Question: Well, I have a weird problem. I search a lot for the last several hours and all the similar problems couldn't fit exactly on my own.
In my website, all the urls with a second slash have a big white space at the bottom of the website. All the site above this space is scrollabe.
I have the same CSS file in all my url
'''
http://localhost/testurl
http://localhost/testurl/withanotherslash
'''
The first url doesn't have a problem, while the second has the white space. I checked the same html file in both urls.
Here is how I load the css in the second url:
'''
<link rel="stylesheet" href="../static/css/bootstrap.min.css" />
<link rel="stylesheet" href="../static/css/jquery-ui.css" />
<link rel="stylesheet" href="../static/css/font-awesome.css" />
<link rel="stylesheet" href="../static/css/unicorn.css" />
'''
I use two dots in the second url and one dot in the first url. I test it in Chrome and Firefox.
Here is a screenshot:

HTML Code:
'''
<!DOCTYPE html>
<html lang="en">
<head>
<meta charset="UTF-8" />
<meta name="viewport" content="width=device-width, initial-scale=1.0" />
<link rel="stylesheet" href="../static/css/bootstrap.min.css" />
<link rel="stylesheet" href="../static/css/jquery-ui.css" />
<link rel="stylesheet" href="../static/css/font-awesome.css" />
<link rel="stylesheet" href="../static/css/unicorn.css" />
<meta http-equiv="Content-Type" content="text/html; charset=utf-8" />
<script type="text/javascript" src="../static/js/jquery.min.js"></script>
<script src="../static/js/bootstrap.min.js"></script>
<script src="../static/js/unicorn.js"></script>
</head>
<body data-color="grey">
<div id="wrapper">
<div id="header">
<div style="width:200px;">
<img style="display:block;margin-left:auto;margin-right:auto;padding-top:5px" src="../static/img/paulie.gif"/>
</div>
</div>
<div id="sidebar">
<div id="search" style="margin-top:80px">
<form method="post" action="/authorsearch">
<input type="text" name='authorname' placeholder="Search for an author...">
<button type="submit"></button>
</form>
</div>
<ul>
<li><a href="/"><i class="fa fa-home"></i><span>Dashboard</span></a></li>
<li><a href="/articles"><i class="fa fa-book"></i><span>Articles</span></a></li>
<li><a href="/editors"><i class="fa fa-user"></i><span>Editors</span></a></li>
<li><a href="/authors"><i class="fa fa-user"></i><span>Authors</span></a></li>
<li><a href="/countries"><i class="fa fa-globe"></i><span>Countries</span></a></li>
<li class="submenu">
<a href="#"><i class="fa fa-flask"></i><span>Settings</span></a>
<ul>
<li><a href="/settings/addarticle"><span>Add an article</span></a></li>
<li><a href="/settings/addauser"><span>Add a user</span></a></li>
<li><a href="/settings/allusers"><span>All users</span></a></li>
</ul>
</li>
</ul>
</div>
<div id="content">
<div id="content-header" class="mini">
<h1>My title</h1>
</div>
<div class="container-fluid">
<div class="row">
<div class="col-xs-12 center" style="text-align: center;">
<ul class="quick-actions">
<li>
<a href="/">
<i class="icon-home"></i>
Dashboard
</a>
</li>
<li>
<a href="/articles">
<i class="icon-survey"></i>
Articles
</a>
</li>
<li>
<a href="/editors">
<i class="icon-people"></i>
Editors
</a>
</li>
<li>
<a href="/authors">
<i class="icon-people"></i>
Authors
</a>
</li>
<li>
<a href="/countries">
<i class="icon-web"></i>
Countries
</a>
</li>
</ul>
</div>
</div>
<br />
<div class="row">
<div class="col-xs-12">
<div class="widget-box">
<div class="widget-title">
<h5>Users Database</h5>
</div>
<div class="widget-content nopadding">
<table id="myTable" class="table table-bordered table-striped table-hover">
<thead>
<tr>
<th>Username</th>
<th>Password</th>
<th>Delete</th>
</tr>
</thead>
<tbody>
%for user in users:
<tr>
<td>{{user['username']}}</td>
<td>{{user['password']}}</td>
<td>test</td>
</tr>
%end
</tbody>
</table>
</div>
</div>
</div>
</div>
</div>
</div>
<div class="row" style="margin-bottom:0px">
<div id="footer" class="col-xs-12">
2014 &copy; Title. Brought to you by <a href="#">me</a>
</div>
</div>
</div>
</body>
</html>
'''
The CSS file is from this <URL>
And here is my backend in Python Bottle and how I call the CSS files:
'''
@bottle.get('/static/css/<filename:re:.*\.css>')
def stylesheets(filename):
return bottle.static_file(filename, root='./static/css/')
'''
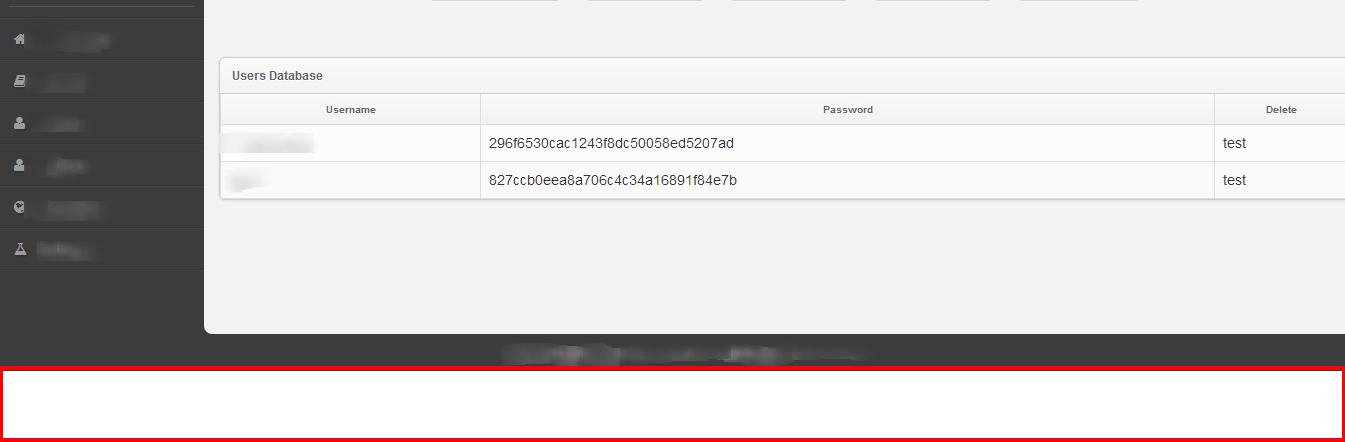
Answer: That's how the theme is designed to work. On a shorter page like <URL> you'll see that gap on larger screens.
An easy solution is to set the body background color to the same as the footer/wrapper color, which extends the footer color to the bottom of the page. E.g.
'''
body {background: #3c3c3c;}
'''
An alternative would be to use a sticky footer setup, but that's messier and might look a bit silly anyhow.